Question: Chrome's console reports an error.
It lists the name of a function -- presumably, the one where an error is happening.
It doesn't break. It doesn't tell me any further details. I can't make it break with the "Pause on Exceptions" button.
Is there some step that I'm missing for what to do with this error? What does Chrome intend for me to do? This is a frequently-called function, so narrowing it down on the particular use case is a fickle problem.
"It doesn't actually help any more than that" is a perfectly acceptable answer. I just wanted that confirmed or refuted as I continue to battle with this cryptic console output.

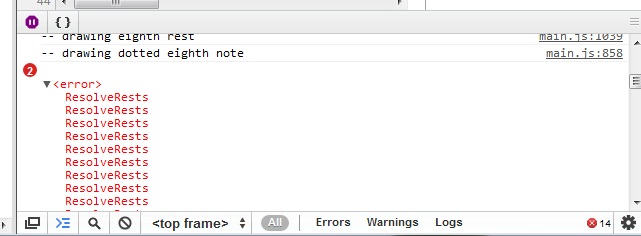
Answer: While in most cases the answer would be to break on exceptions, as I showed in <URL>, that appears to not be the case here.
The problem is likely caused by some code which causes generating a stack trace to fail. Here's a portion of <URL>:
'''
function FormatStackTrace(error, frames) {
var lines = [];
try {
lines.push(error.toString());
} catch (e) {
try {
lines.push("<error: " + e + ">");
} catch (ee) {
lines.push("<error>");
}
}
for (var i = 0; i < frames.length; i++) {
var frame = frames[i];
var line;
try {
line = frame.toString();
} catch (e) {
try {
line = "<error: " + e + ">";
} catch (ee) {
// Any code that reaches this point is seriously nasty!
line = "<error>";
}
}
lines.push(" at " + line);
}
return lines.join("
");
}
'''
As you can see, you will get '<error>' if it fails to get a string representation of an uncaught exception or a stack frame, and then when it tries to get the string representation of , it fails. For example, if you run this code:
'''
function NastyException() {}
NastyException.prototype.toString = function() { throw this; };
throw new NastyException();
'''
Then you'll get this unhelpful error:
'''
Uncaught #<error>
'''
Admittedly that's not quite the error that you were receiving, but it's not that far off.